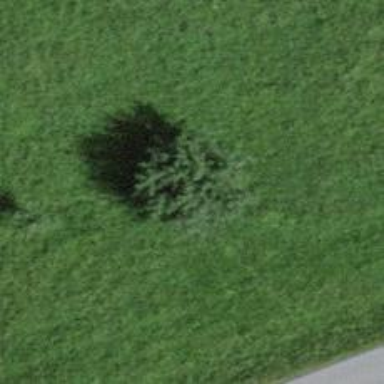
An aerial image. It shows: Broadleaved tree with lush foliage.